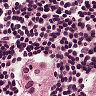
Metastatic tissue present: yes